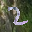
Label: 2